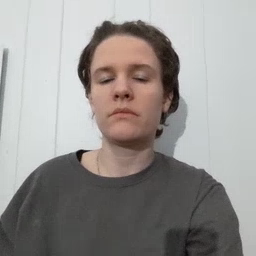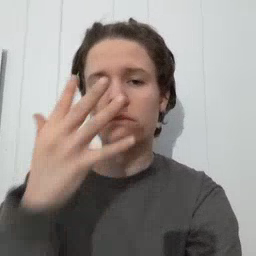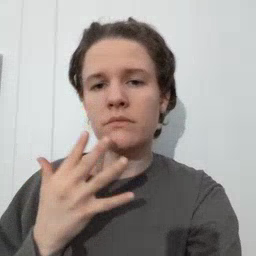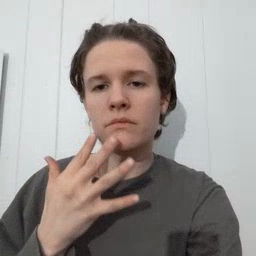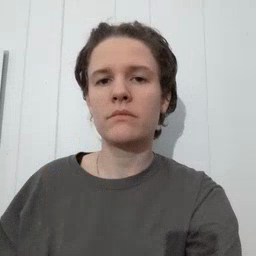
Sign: sad